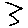
Label: zigzag